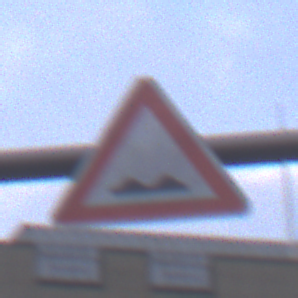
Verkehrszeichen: UnebeneFahrbahn
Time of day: SunriseSunset
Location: Outdoor (Urban)
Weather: PartlyCloudy
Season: NotSpecified
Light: Natural